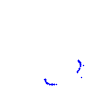
Particle: kaon